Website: macys
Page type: review-order
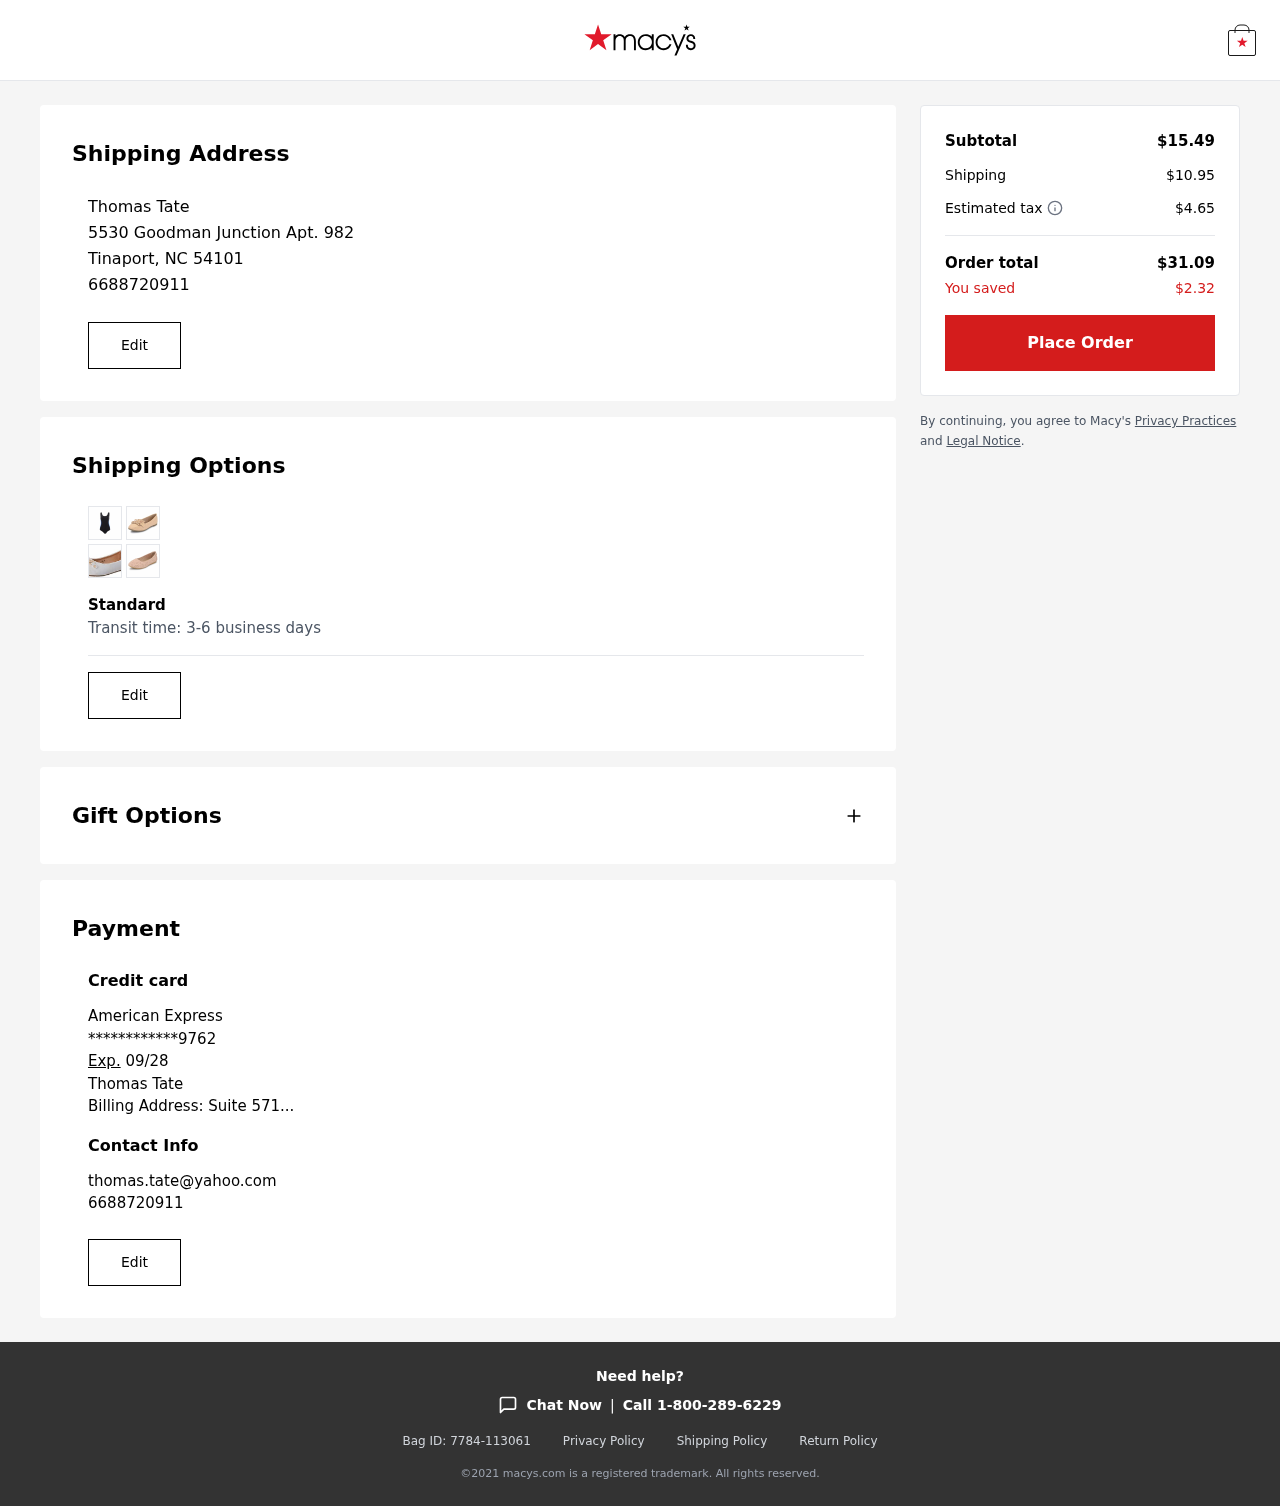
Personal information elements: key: PII_CARD_EXPIRY
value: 09/28
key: PII_CARD_LAST4
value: ************9762
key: PII_CARD_TYPE
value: American Express
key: PII_EMAIL2
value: thomas.tate@yahoo.com
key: PII_FULLNAME
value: Thomas Tate
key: PII_FULLNAME2
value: Thomas Tate
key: PII_PHONE
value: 6688720911
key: PII_PHONE2
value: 6688720911
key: PII_STREET
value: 5530 Goodman Junction Apt. 982
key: PII_STREET2
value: Suite 571...
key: PII_CITY_STATE_ZIP
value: Tinaport, NC 54101
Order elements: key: ORDER_SUBTOTAL
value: $15.49
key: ORDER_SHIPPING_COST
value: $10.95
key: ORDER_TAX
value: $4.65
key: ORDER_TOTAL
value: $31.09
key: ORDER_SAVINGS
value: $2.32